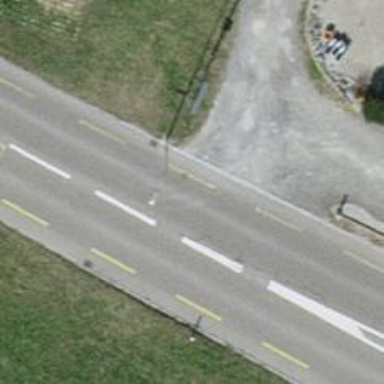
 featuring soft lane designated for cyclists."